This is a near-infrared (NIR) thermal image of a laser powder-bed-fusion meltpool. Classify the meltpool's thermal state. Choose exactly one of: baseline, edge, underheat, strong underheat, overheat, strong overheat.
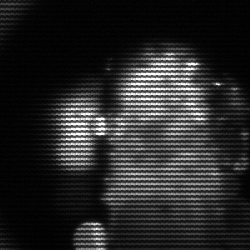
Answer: strong underheat